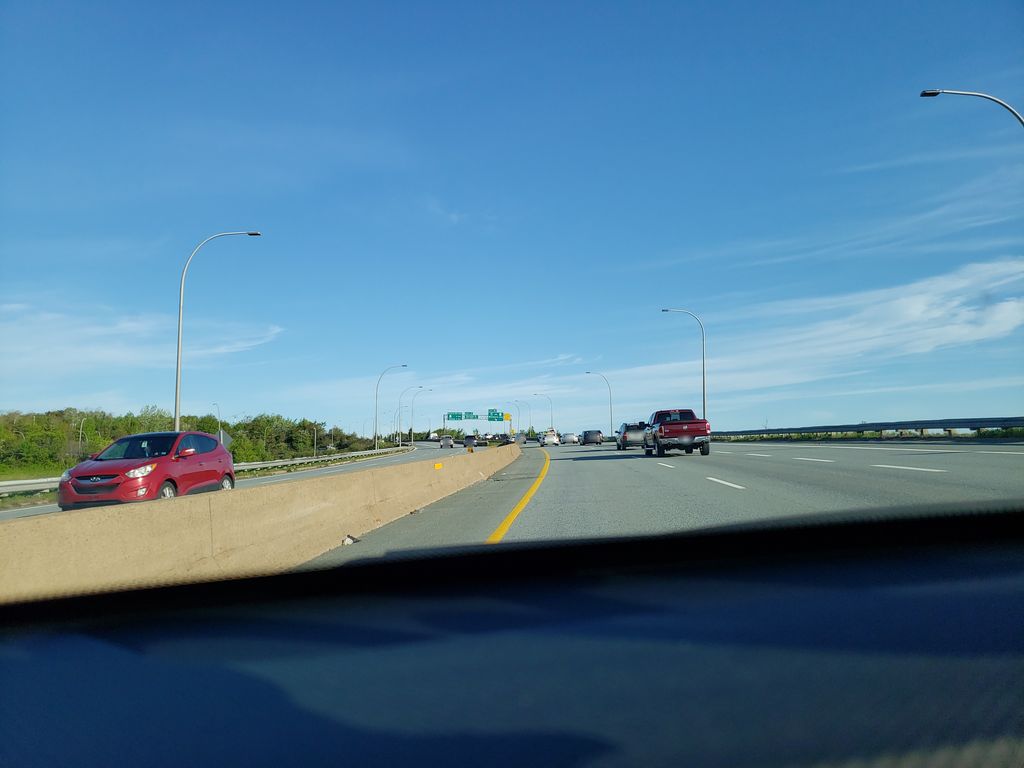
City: halifax